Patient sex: M
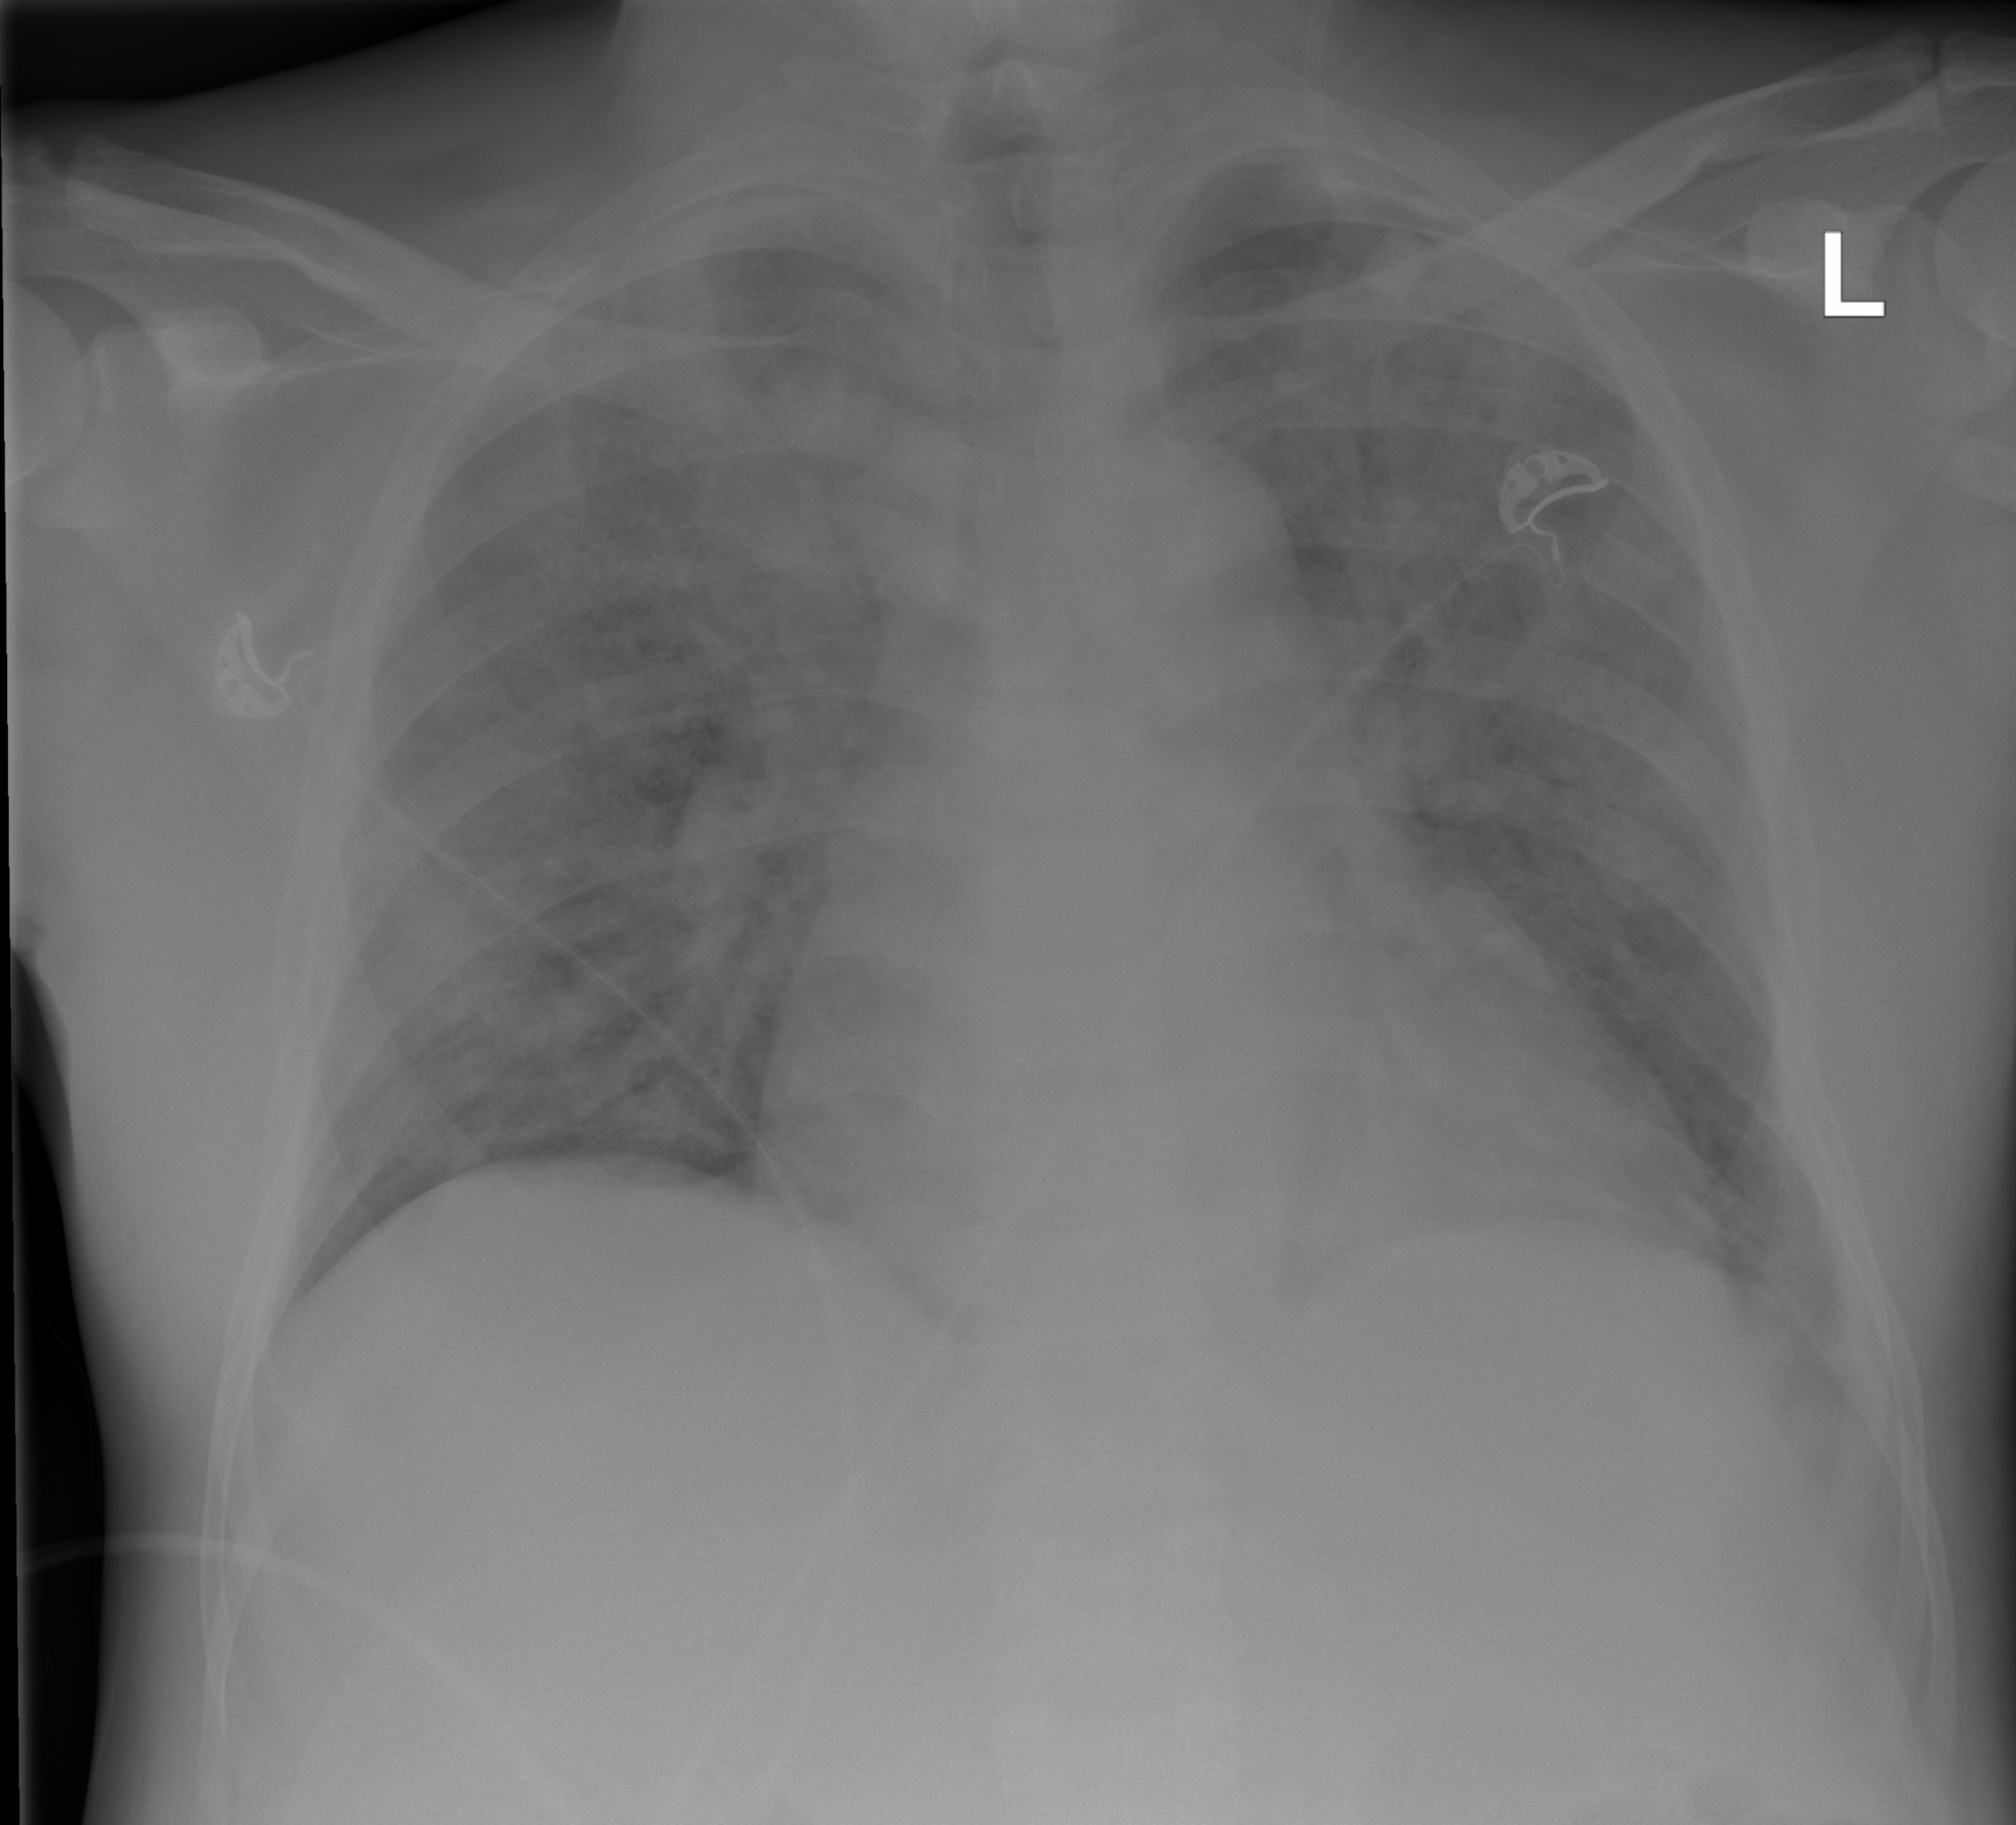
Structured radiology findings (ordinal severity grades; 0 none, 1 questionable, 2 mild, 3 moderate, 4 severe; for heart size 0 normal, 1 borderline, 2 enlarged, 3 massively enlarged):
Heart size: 2
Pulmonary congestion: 4
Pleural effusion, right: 0
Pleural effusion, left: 0
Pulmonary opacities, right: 4
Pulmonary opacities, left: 4
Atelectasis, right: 4
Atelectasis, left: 4